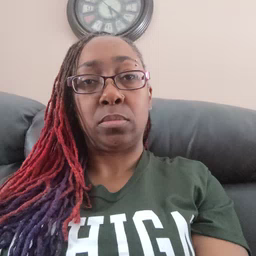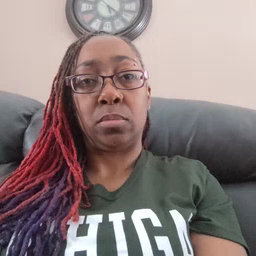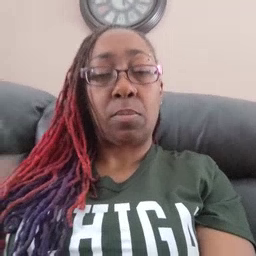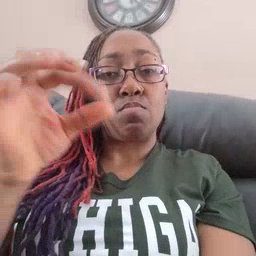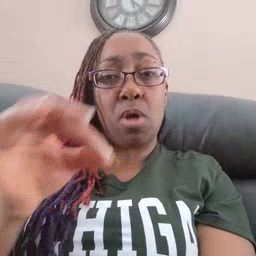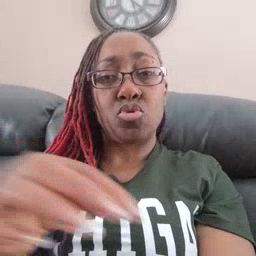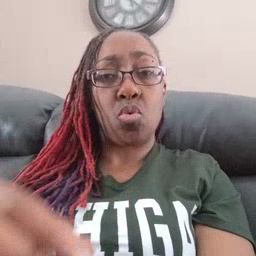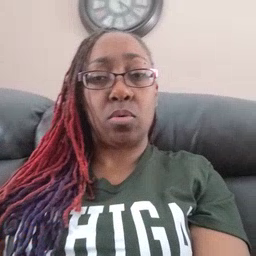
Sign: puzzle